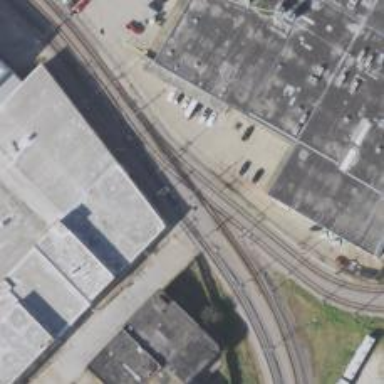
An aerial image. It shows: Railway crossing.